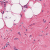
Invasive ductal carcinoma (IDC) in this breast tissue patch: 0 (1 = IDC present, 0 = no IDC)